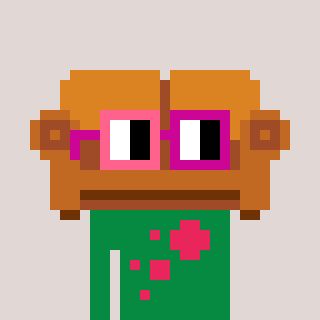
a pixel art character with square pink and red glasses, a couch-shaped head and a green-colored body on a warm background